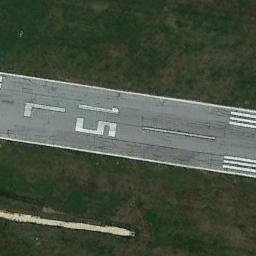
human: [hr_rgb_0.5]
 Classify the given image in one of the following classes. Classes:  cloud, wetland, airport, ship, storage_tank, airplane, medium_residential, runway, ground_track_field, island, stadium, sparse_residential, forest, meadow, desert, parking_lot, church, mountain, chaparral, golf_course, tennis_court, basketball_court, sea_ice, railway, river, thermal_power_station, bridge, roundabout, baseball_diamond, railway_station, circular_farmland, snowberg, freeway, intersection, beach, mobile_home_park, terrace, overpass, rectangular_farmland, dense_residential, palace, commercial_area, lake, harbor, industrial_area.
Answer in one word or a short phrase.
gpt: runway